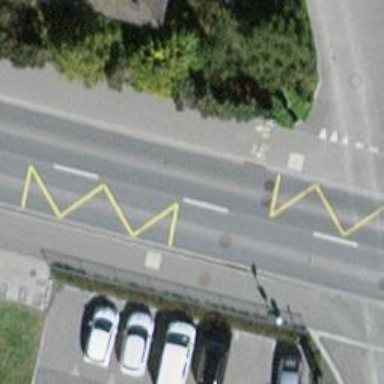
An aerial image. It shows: Bus stop with sheltered platform for public transport.